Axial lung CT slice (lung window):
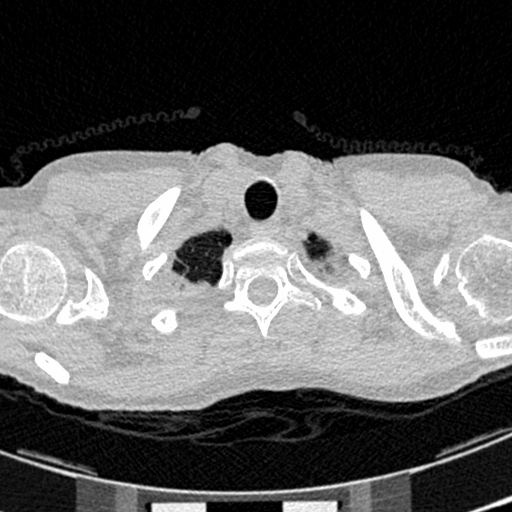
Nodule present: no